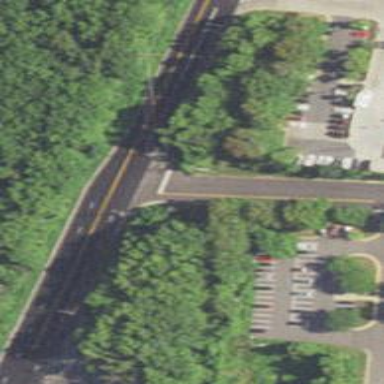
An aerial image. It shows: Unmarked road crossing.